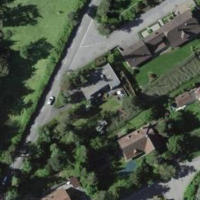
EUNIS habitat code: 55
Species observed at this site:
Asplenium scolopendrium